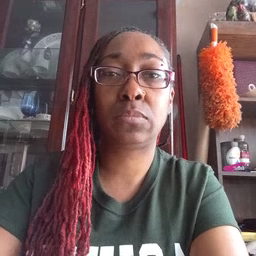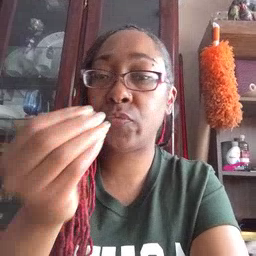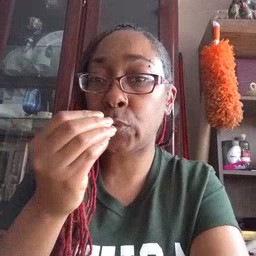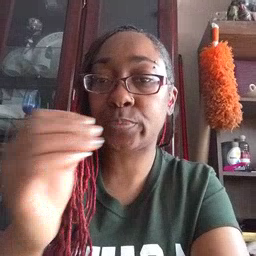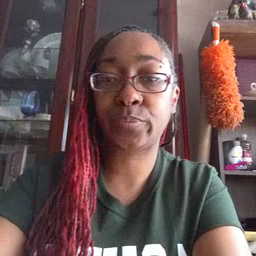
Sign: food